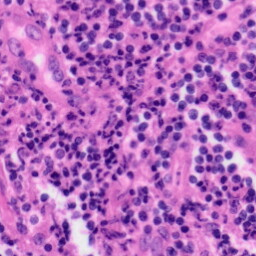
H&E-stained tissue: Tonsil